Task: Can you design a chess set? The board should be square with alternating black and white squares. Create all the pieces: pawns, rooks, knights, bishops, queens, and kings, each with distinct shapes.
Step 1341:
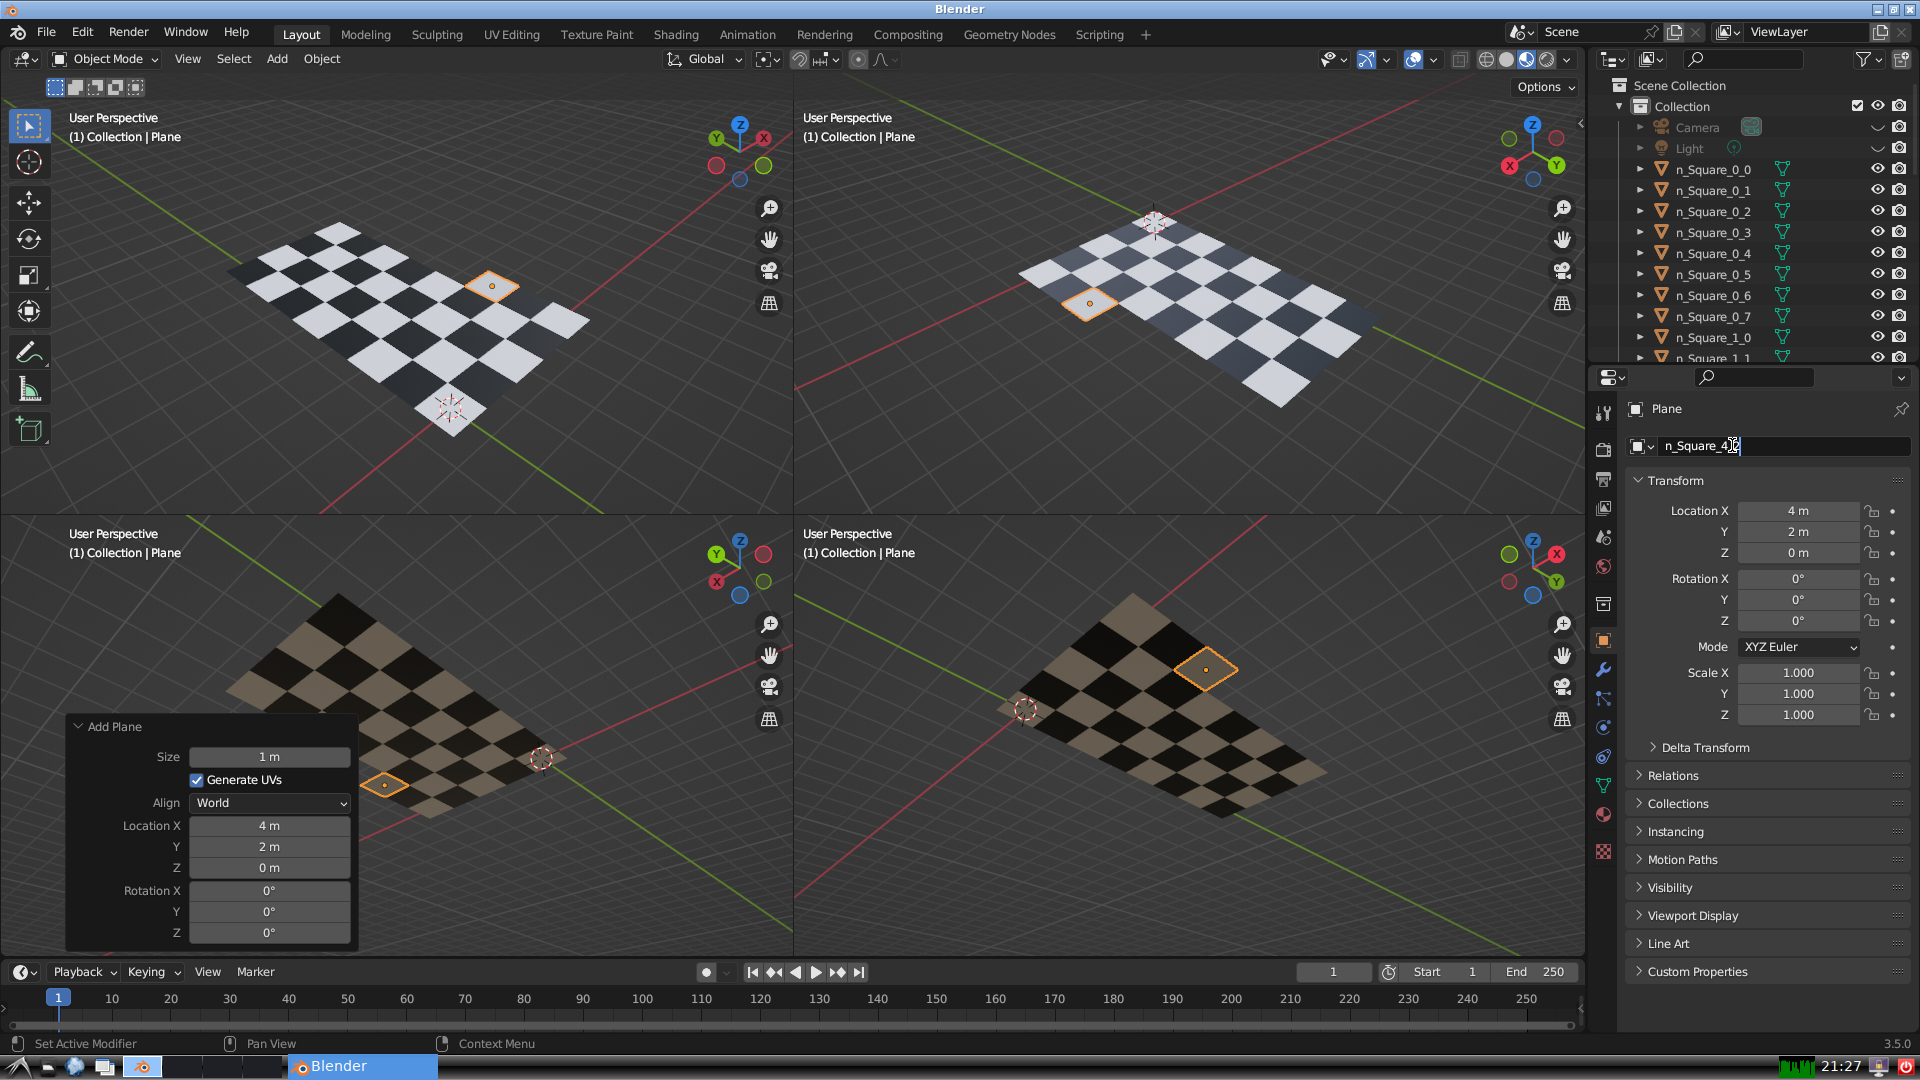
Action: {"key_press": ['Return']}